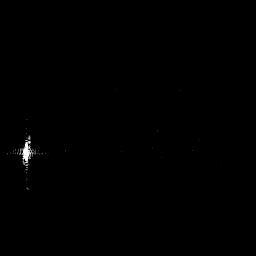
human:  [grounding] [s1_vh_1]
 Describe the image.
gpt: In the satellite image, there is  <ref>1 small ship </ref> <box>[[7, 55, 12, 63, 0]]</box> located at left.